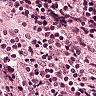
Metastatic tissue present: no